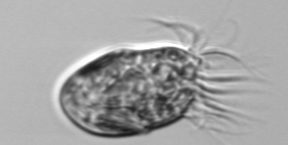
Label: Strombidium_morphotype1